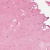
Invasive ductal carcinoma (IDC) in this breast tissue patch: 0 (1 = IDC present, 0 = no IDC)